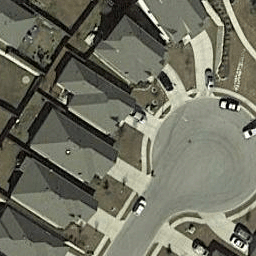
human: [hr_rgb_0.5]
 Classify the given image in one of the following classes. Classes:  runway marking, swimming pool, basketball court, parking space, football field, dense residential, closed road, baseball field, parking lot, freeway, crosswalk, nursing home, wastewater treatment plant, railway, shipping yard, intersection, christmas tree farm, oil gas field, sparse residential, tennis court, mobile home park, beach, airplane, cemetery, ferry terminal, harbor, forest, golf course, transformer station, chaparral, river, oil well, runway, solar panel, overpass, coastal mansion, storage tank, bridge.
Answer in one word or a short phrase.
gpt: closed road